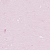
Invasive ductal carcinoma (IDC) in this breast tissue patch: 0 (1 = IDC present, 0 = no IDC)